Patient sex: M
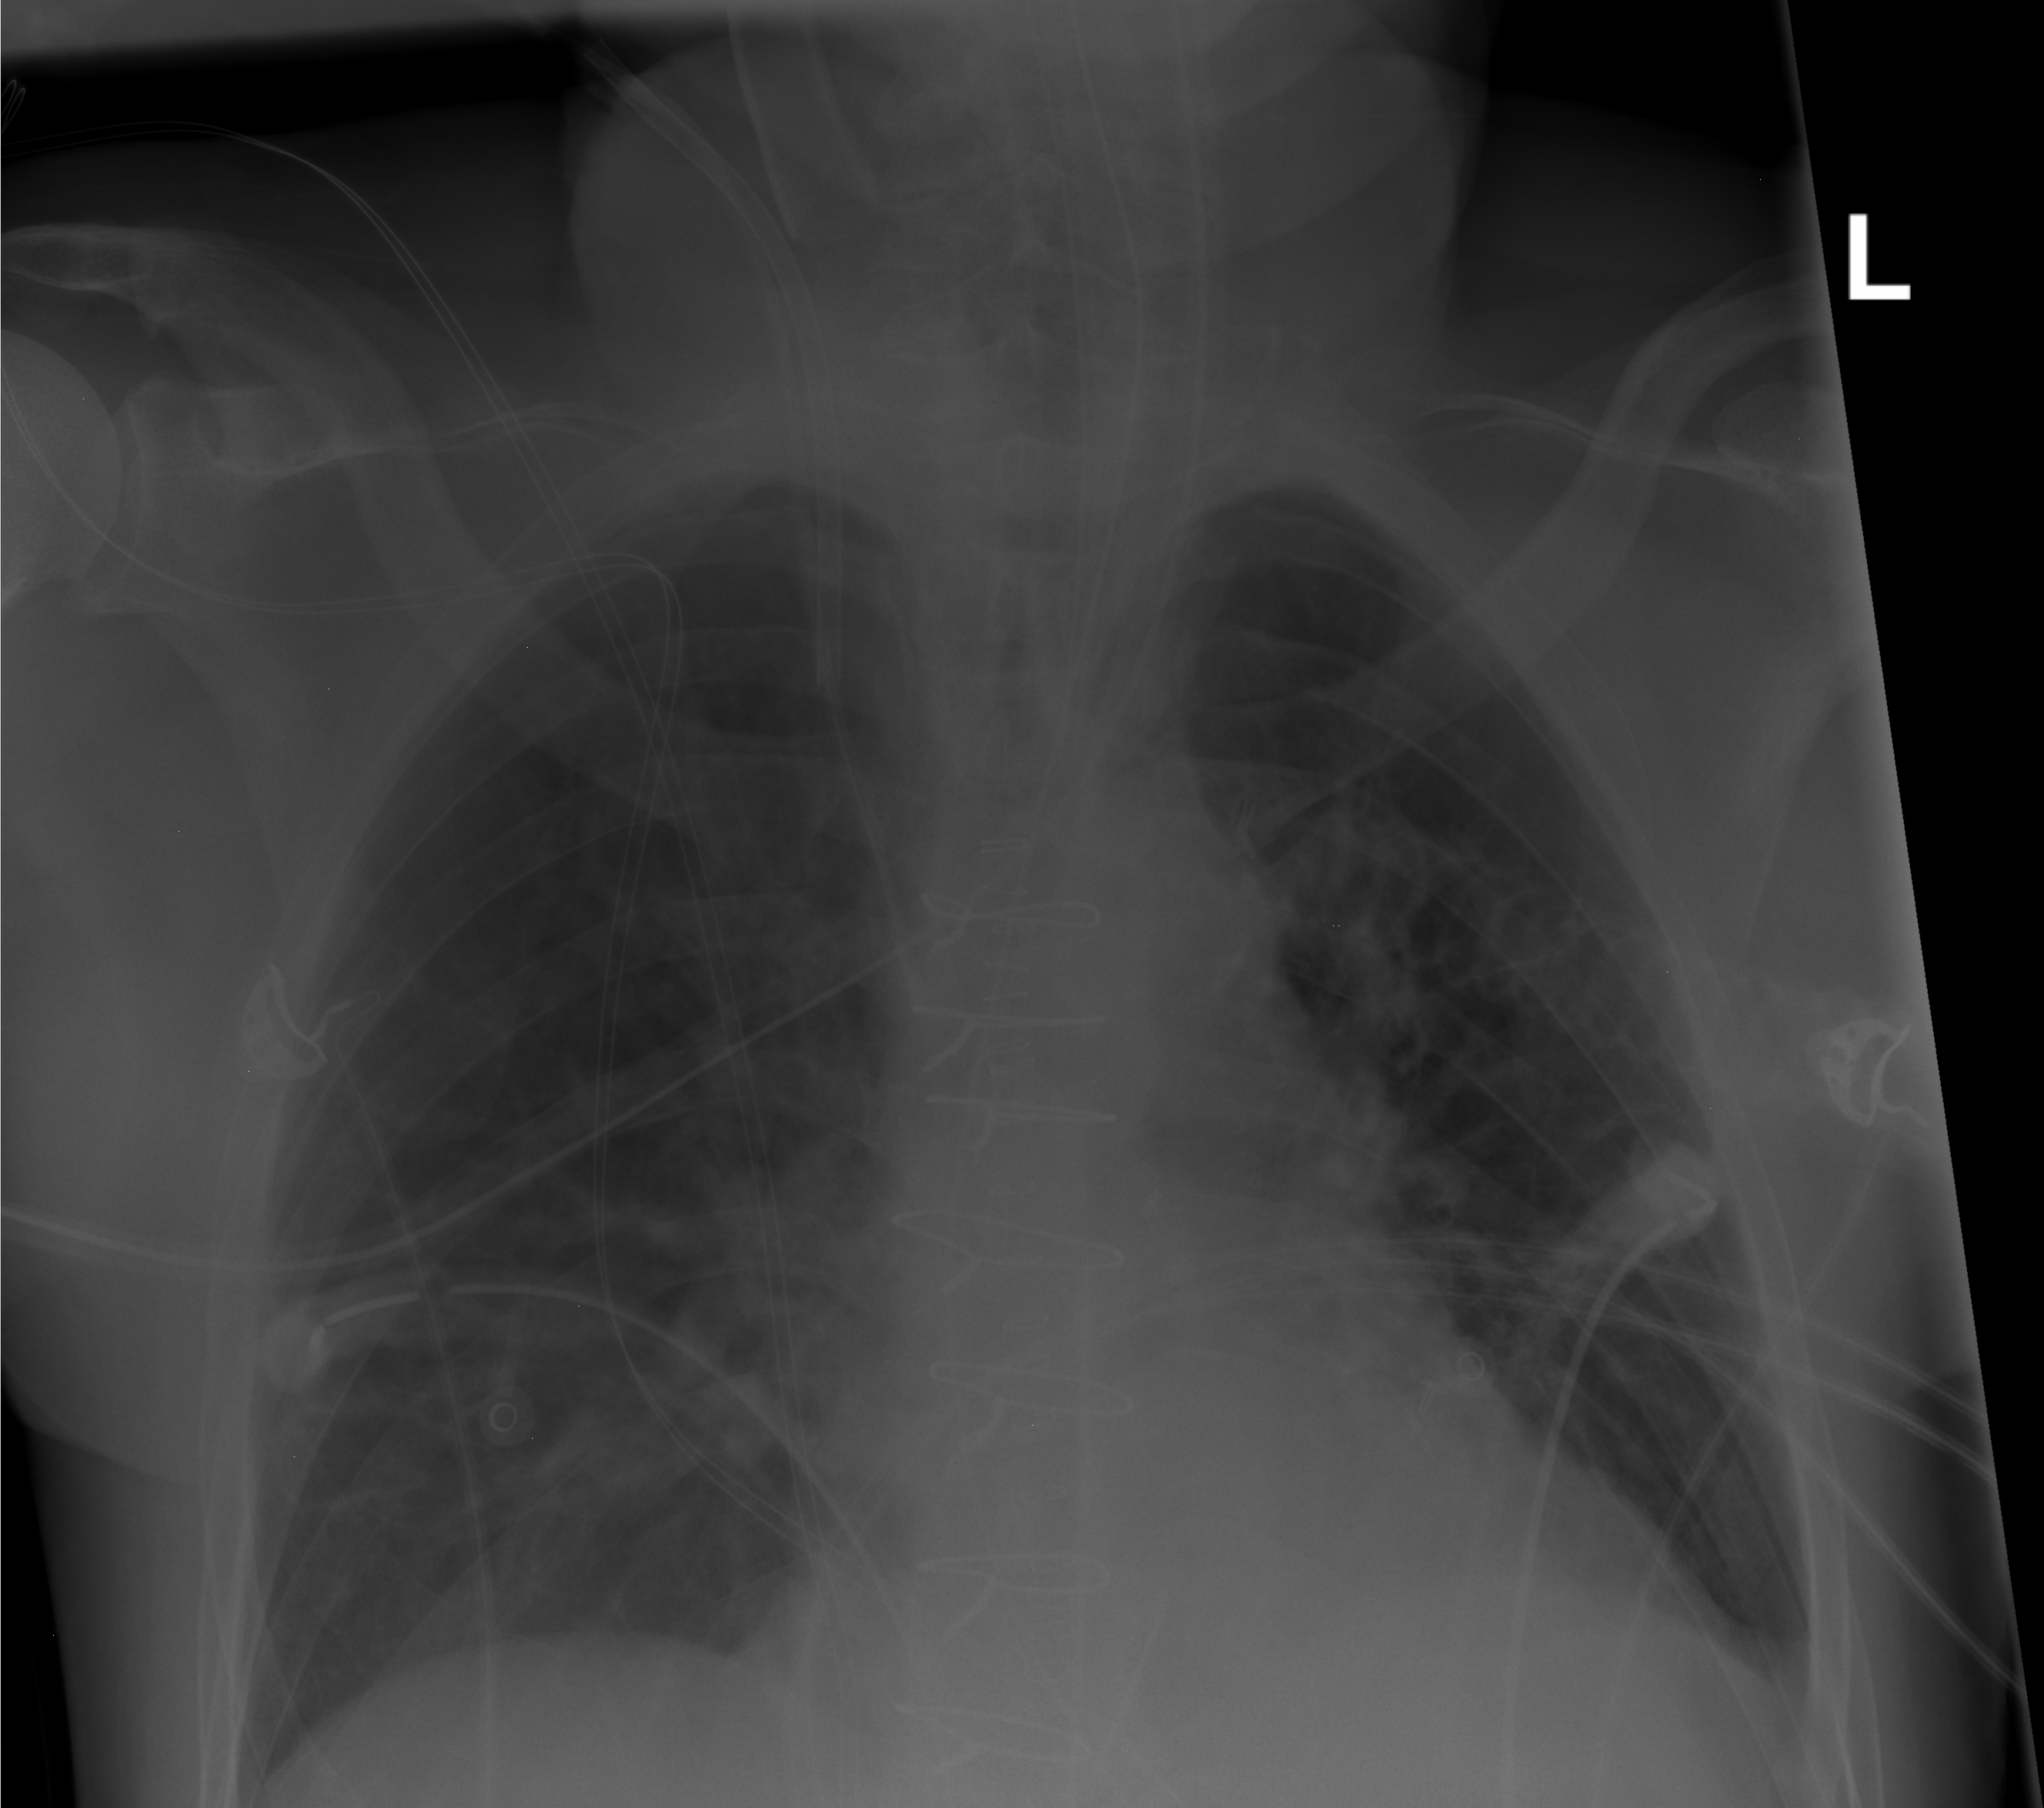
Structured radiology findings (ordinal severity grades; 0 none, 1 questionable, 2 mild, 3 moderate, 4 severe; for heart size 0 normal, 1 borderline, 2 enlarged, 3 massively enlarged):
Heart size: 1
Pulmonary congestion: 0
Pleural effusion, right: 0
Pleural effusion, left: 2
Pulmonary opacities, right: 0
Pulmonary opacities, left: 0
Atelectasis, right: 0
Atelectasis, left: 2